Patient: sex M, age 61
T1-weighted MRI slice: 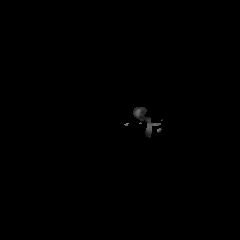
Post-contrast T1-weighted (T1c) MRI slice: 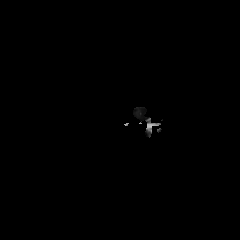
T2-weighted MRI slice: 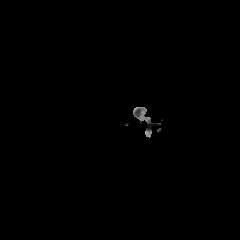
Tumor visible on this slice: no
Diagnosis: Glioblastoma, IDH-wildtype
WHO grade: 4